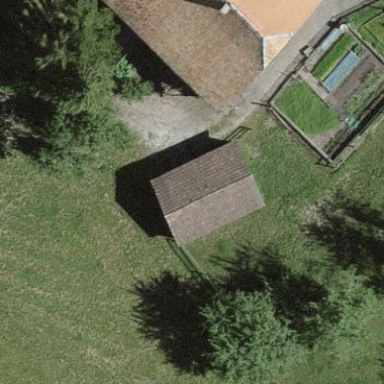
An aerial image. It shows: Shed.